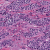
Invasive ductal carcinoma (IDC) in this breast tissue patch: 0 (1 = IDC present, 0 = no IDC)